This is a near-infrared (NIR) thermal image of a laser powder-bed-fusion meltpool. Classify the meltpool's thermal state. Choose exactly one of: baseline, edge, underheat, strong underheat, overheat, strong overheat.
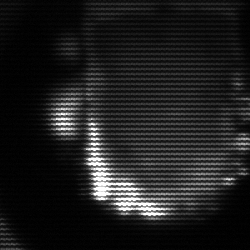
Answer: baseline